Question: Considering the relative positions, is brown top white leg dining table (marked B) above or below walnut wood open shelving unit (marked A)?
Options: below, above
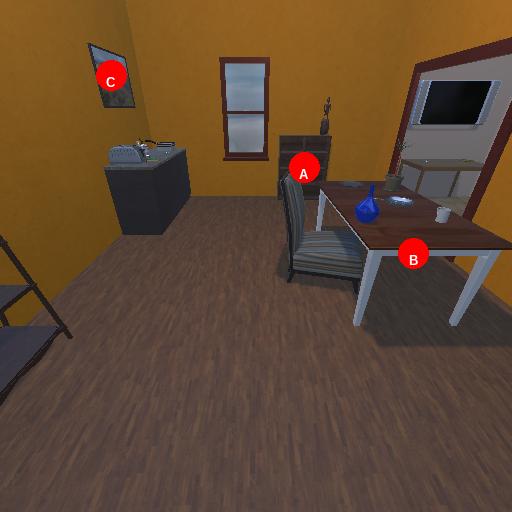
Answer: below